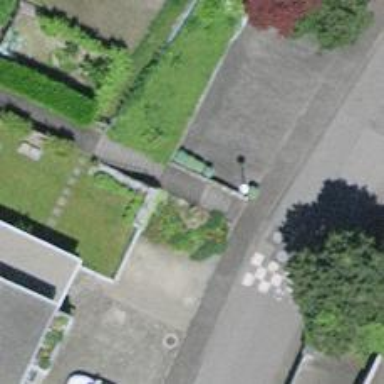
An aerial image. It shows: Set of steps on the road.